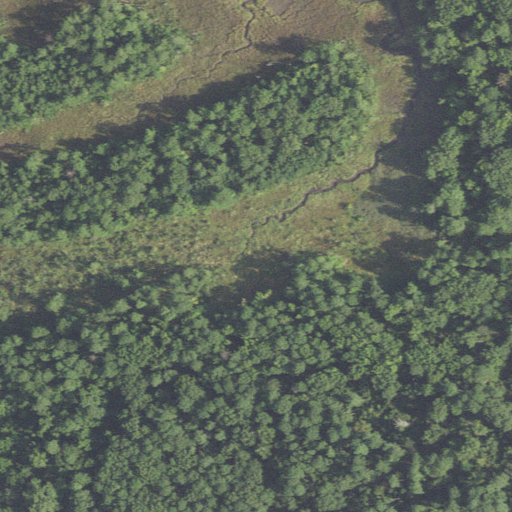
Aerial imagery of island in Virginia named Jamestown Island containing woody wetlands, evergreen forest, herbaceous wetlands, mixed forest, open development, and deciduous forest